Field crop: maize
Growth stage: 1
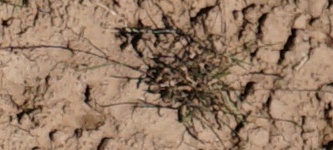
Species: lolium